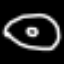
Label: donut